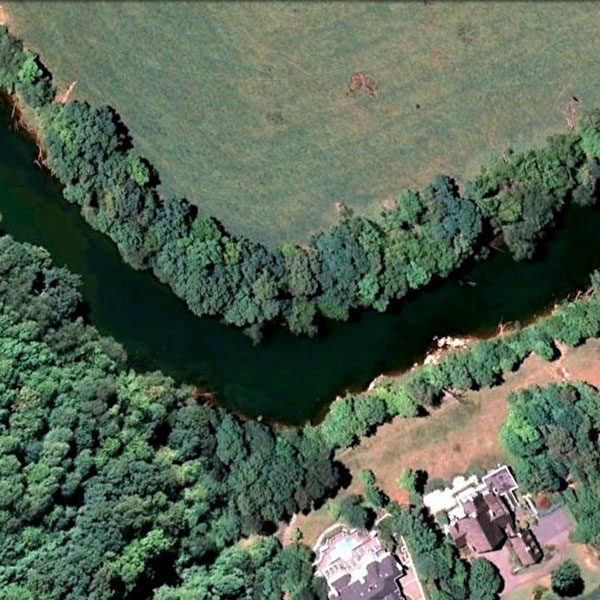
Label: River